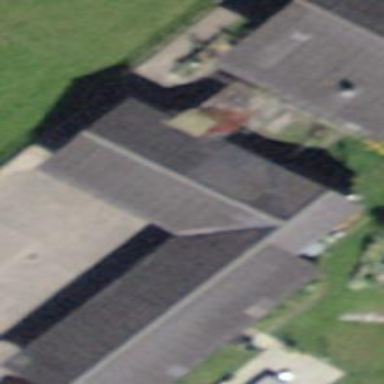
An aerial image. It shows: Garage.